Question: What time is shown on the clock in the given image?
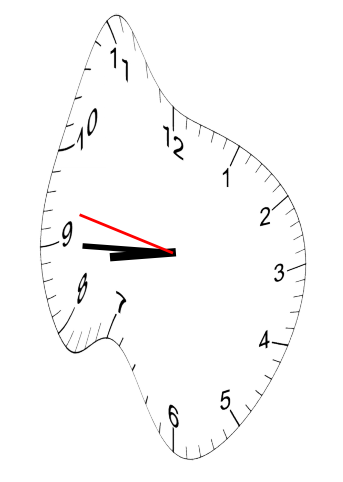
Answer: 08:44:47